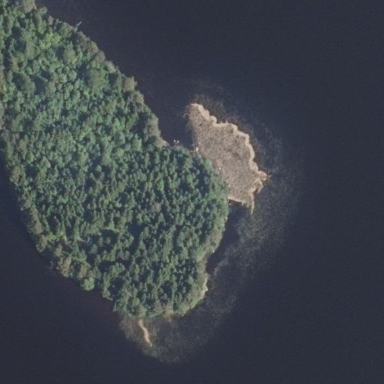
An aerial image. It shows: Islet surrounded by woodland.